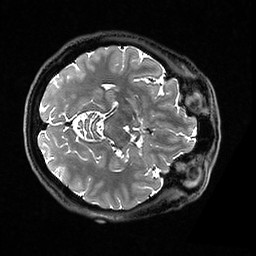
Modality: T2w
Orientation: axial
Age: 45
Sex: female
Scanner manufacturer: ge
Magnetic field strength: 3 T
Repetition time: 3.202 s
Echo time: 0.06629 s